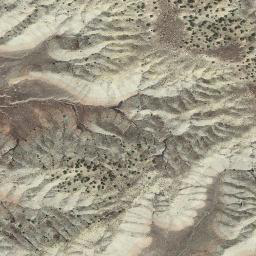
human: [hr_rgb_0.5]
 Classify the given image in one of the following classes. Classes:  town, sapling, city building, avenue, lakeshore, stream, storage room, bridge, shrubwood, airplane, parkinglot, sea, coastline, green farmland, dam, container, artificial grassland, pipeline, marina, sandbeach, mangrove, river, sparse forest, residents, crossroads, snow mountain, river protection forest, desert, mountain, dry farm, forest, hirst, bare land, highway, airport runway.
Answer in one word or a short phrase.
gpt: mountain